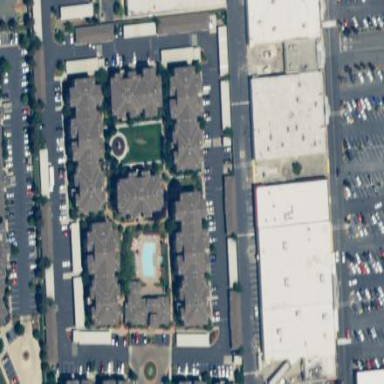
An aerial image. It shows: Residential area with apartments.